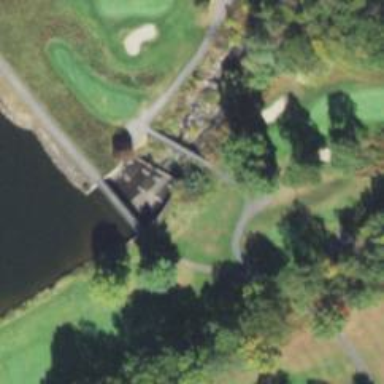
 specifically designed for the golf course."